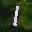
Label: 1